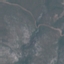
Land use / land cover class: HerbaceousVegetation